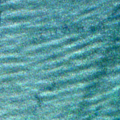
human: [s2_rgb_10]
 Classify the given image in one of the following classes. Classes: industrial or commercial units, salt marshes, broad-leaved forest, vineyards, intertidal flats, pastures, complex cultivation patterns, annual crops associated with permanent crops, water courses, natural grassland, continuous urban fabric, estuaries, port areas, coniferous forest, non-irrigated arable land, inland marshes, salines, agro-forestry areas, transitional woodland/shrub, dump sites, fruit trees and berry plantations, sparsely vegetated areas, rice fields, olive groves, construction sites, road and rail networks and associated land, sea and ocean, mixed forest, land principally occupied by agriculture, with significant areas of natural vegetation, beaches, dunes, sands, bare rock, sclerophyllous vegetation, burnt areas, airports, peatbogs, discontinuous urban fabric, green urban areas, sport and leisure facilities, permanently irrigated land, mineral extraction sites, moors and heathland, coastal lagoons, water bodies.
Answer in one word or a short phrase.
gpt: sea and ocean